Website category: book
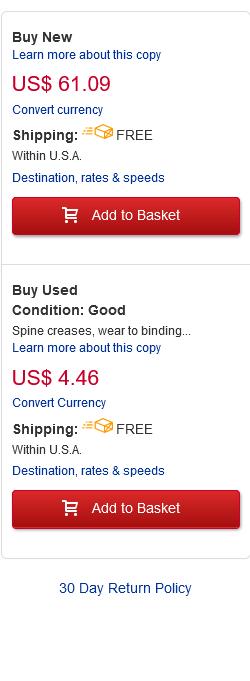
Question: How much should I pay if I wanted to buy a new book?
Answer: US$ 61.09

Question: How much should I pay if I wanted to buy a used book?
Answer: US$ 4.46

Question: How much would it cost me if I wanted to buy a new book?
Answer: US$ 61.09

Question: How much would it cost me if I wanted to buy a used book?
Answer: US$ 4.46

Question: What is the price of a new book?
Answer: US$ 61.09

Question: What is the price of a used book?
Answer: US$ 4.46

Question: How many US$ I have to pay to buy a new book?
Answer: US$ 61.09

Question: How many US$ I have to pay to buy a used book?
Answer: US$ 4.46

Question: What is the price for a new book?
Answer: US$ 61.09

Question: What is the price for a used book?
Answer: US$ 4.46

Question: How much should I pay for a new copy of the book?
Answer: US$ 61.09

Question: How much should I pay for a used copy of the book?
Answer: US$ 4.46

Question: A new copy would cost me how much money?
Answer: US$ 61.09

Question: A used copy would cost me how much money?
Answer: US$ 4.46

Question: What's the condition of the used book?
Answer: Good

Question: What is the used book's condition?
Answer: Good

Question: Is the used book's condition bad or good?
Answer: Good

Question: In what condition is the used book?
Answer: Good

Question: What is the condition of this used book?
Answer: Good

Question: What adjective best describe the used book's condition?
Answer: Good

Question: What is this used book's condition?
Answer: Good

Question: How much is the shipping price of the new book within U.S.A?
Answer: FREE

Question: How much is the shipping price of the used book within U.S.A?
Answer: FREE

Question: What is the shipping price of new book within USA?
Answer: FREE

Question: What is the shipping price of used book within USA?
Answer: FREE

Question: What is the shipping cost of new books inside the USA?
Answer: FREE

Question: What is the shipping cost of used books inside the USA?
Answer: FREE

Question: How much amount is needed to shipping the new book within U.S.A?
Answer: FREE

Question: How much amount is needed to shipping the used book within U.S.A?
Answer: FREE

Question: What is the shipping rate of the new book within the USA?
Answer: FREE

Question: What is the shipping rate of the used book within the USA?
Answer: FREE

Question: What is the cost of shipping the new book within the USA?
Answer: FREE

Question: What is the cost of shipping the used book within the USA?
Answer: FREE

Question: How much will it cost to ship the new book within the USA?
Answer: FREE

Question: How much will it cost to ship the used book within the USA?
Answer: FREE